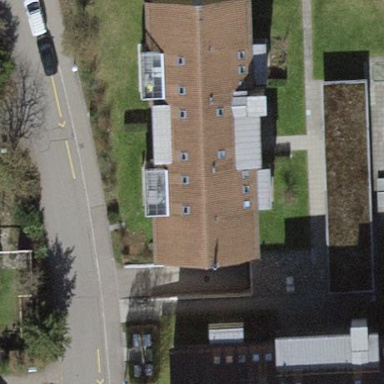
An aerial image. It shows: Gabled roof apartment building with tile roofing.